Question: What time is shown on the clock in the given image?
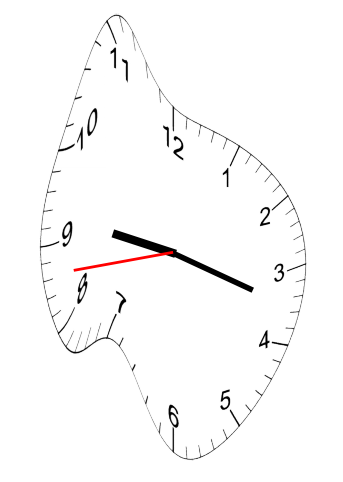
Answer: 09:17:43